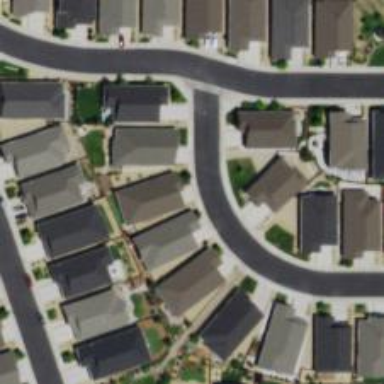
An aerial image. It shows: Driveway.